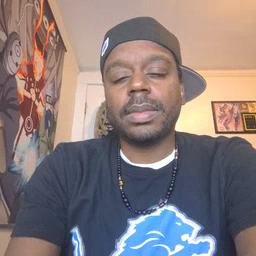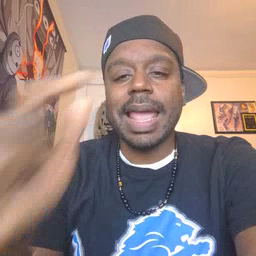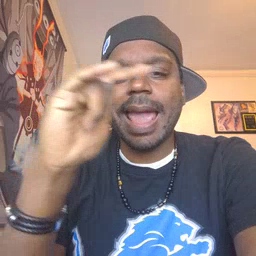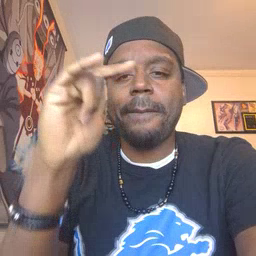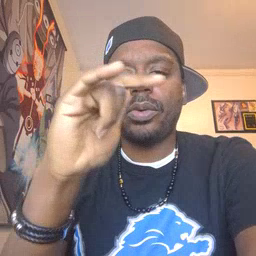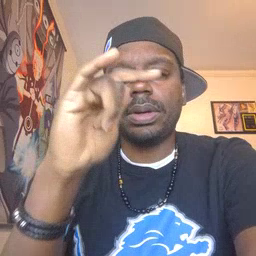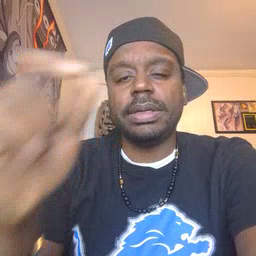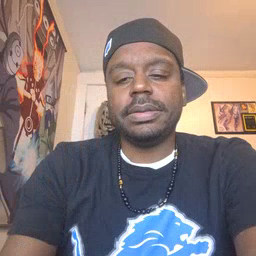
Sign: airplane